Interaction volume radius: 10 \u00c5
Interaction volume height: 10 \u00c5
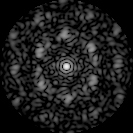
Disorder parameter: 0.6657